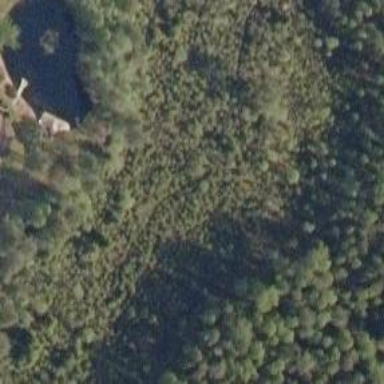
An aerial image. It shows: Clearcut man-made area surrounded by scrub vegetation.